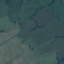
Land use / land cover: Pasture